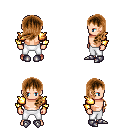
a pixel art fantasy rpg character, male body template, human, light skin, gold arm armor, white pants, brown left-swept hairstyle, metal boots, four views (front, back, left, right), 2x2 character sprite sheet, small pixel art, hard edges, no anti-aliasing